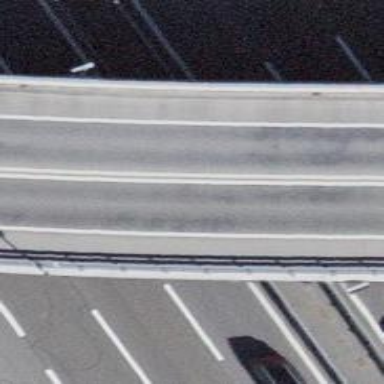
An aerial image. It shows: Asphalt surface bridge on motorway link.